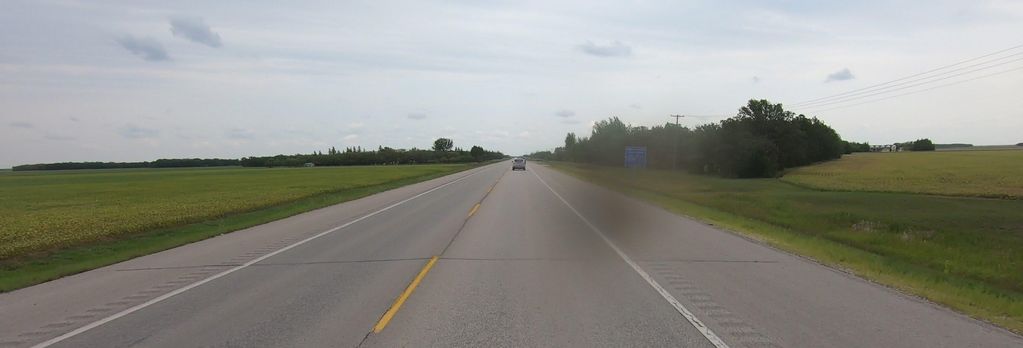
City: winnipeg